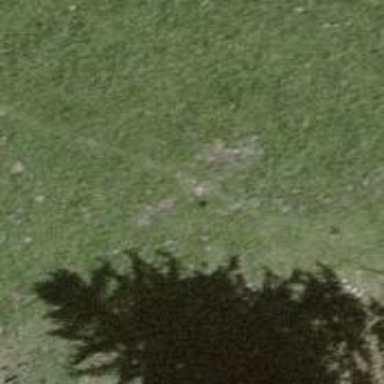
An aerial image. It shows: Path covered in grass.